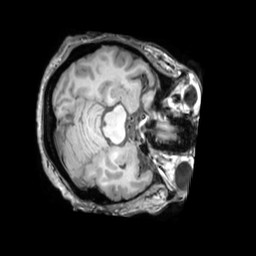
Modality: T1w
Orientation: axial
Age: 62
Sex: female
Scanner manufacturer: philips
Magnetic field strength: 3 T
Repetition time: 0.009901 s
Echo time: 0.004605 s